Field crop: maize
Growth stage: 1
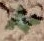
Species: chenopodium